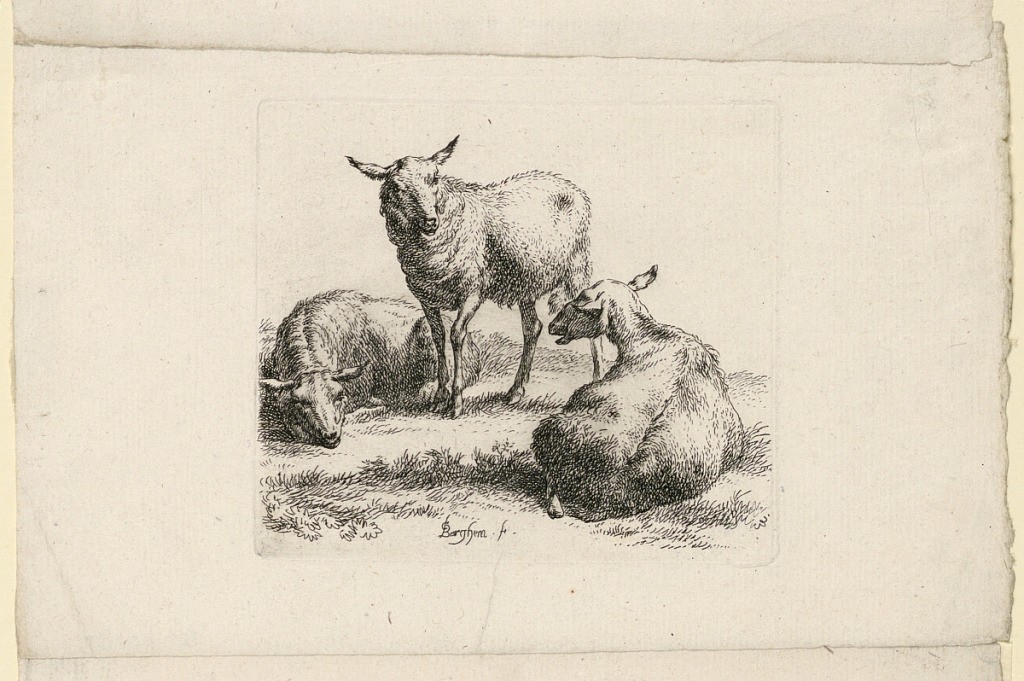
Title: Study of Sheep
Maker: Nicolaes Berchem, Dutch, 1620–1683
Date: ca. 1650
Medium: Etching on paper
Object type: Print
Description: A sheep stands between two lying down, its head directed slightly to the right.